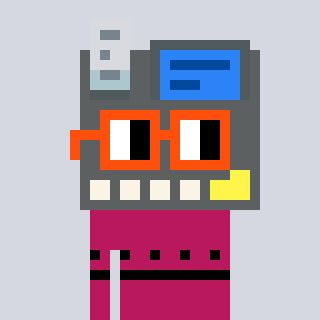
a pixel art character with square orange glasses, a cash register-shaped head and a darkpink-colored body on a cool background